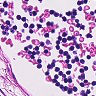
Metastatic tissue present: no